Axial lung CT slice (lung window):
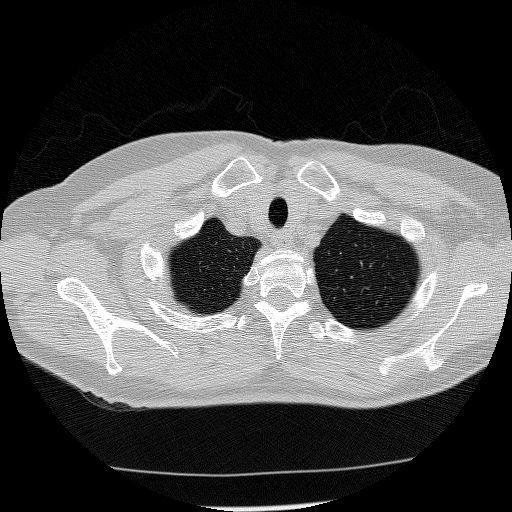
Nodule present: no